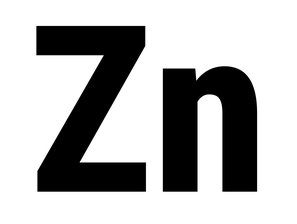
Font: Roboto_Condensed_ExtraBold